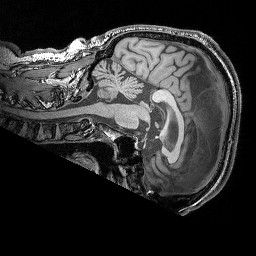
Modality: T1w
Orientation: sagittal
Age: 64
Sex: male
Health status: ill
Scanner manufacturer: siemens
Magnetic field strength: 3 T
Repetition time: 1.75 s
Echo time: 0.00418 s